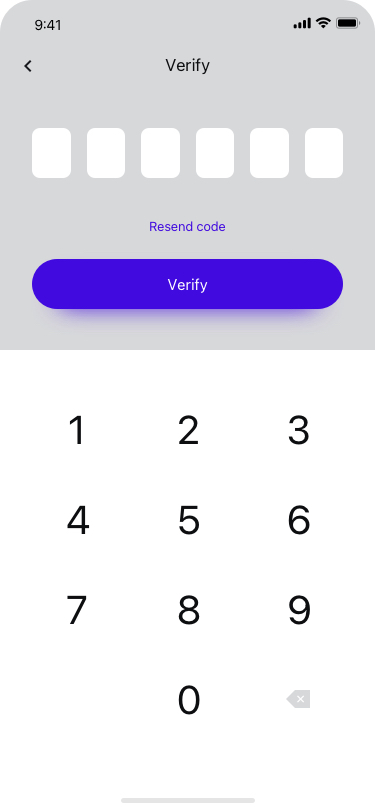
Text in this UI design:
Verify
Resend code
Verify
1
4
2
5
3
6
7
8
0
9